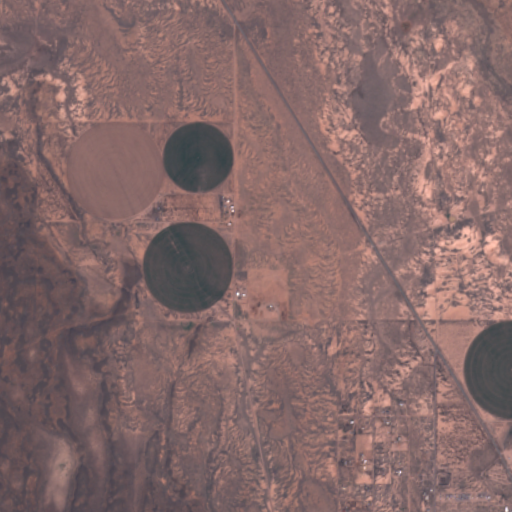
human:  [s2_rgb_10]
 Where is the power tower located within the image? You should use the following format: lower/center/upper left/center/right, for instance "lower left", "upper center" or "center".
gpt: There is no power tower in the image.